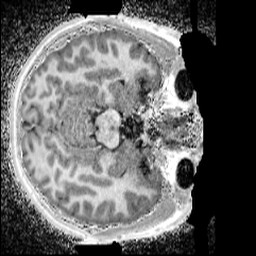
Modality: UNIT1_denoised
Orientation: axial
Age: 12
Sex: male
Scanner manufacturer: siemens
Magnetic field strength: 3 T
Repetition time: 4 s
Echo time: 0.00299 s